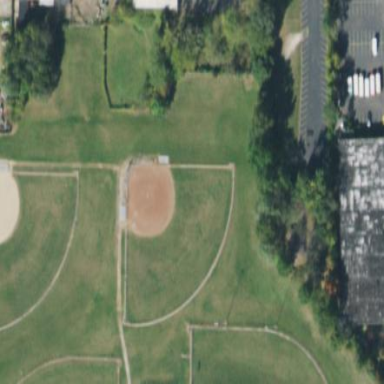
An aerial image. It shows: Baseball pitch for leisure land activities.